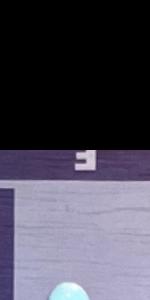
Label: Empty